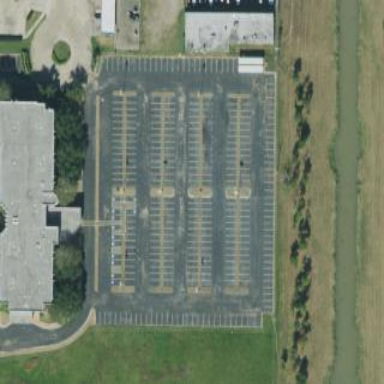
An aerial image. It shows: Parking area with surface.